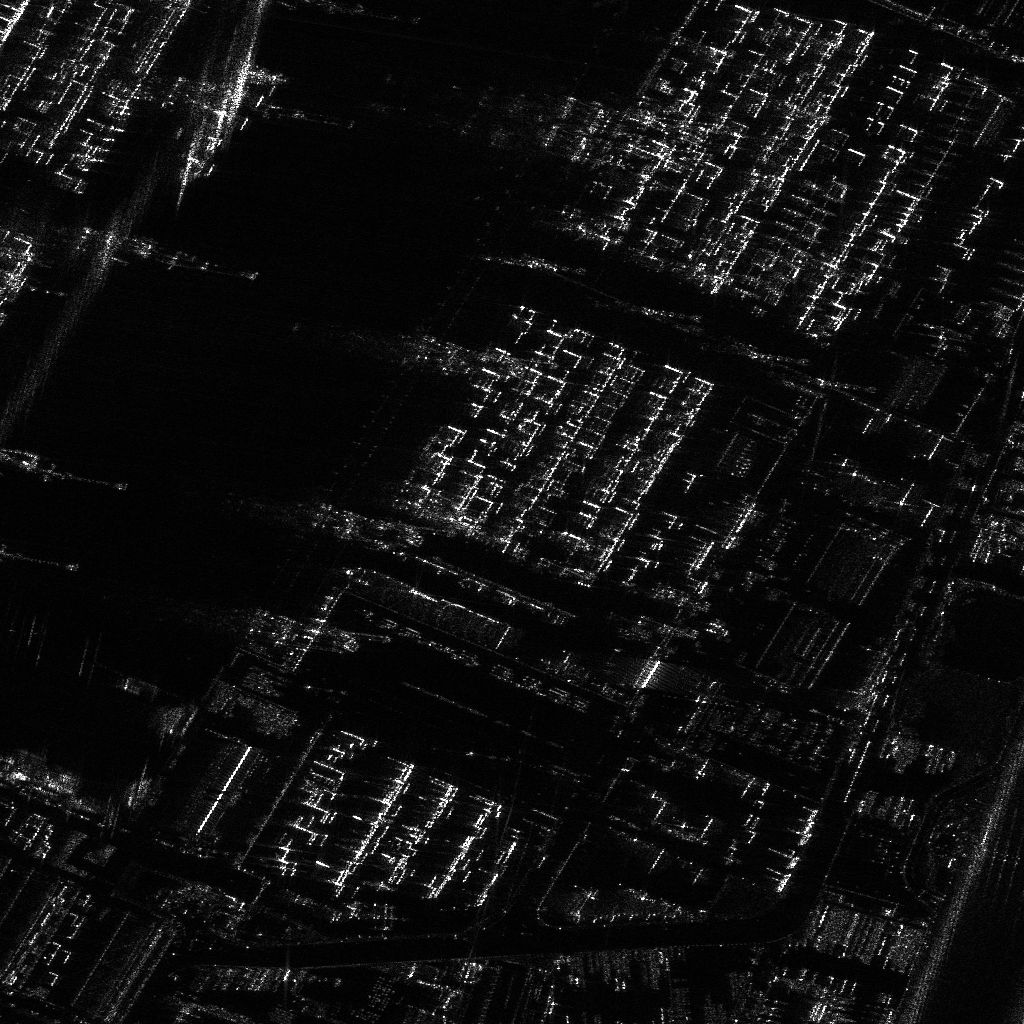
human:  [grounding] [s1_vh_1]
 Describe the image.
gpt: In the satellite image, there is  <ref>1 medium ore-oil </ref> <box>[[19, 3, 22, 19, 27]]</box> located at top left.